Field crop: maize
Growth stage: 2
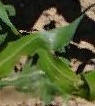
Species: maize